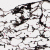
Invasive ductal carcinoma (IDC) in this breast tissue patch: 0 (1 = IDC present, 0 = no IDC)